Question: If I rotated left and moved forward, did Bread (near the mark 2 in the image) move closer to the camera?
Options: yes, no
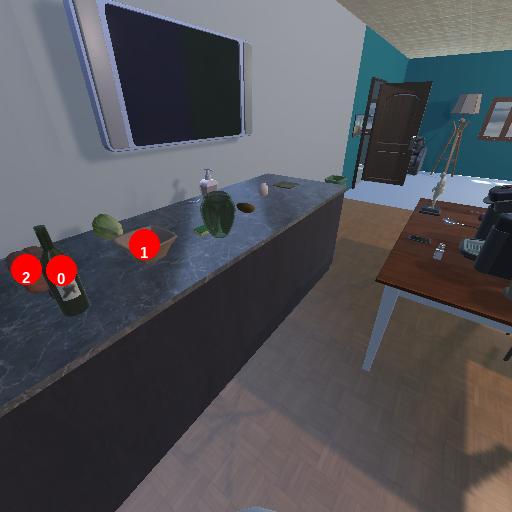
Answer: yes